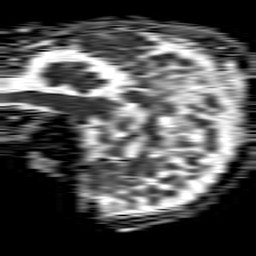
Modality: ADC
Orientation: sagittal
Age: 66
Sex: female
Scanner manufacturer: philips
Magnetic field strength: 1.5 T
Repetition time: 4.6 s
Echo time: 0.08517 s